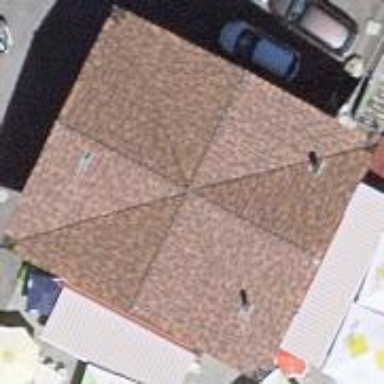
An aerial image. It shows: Restaurant in building.